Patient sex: M
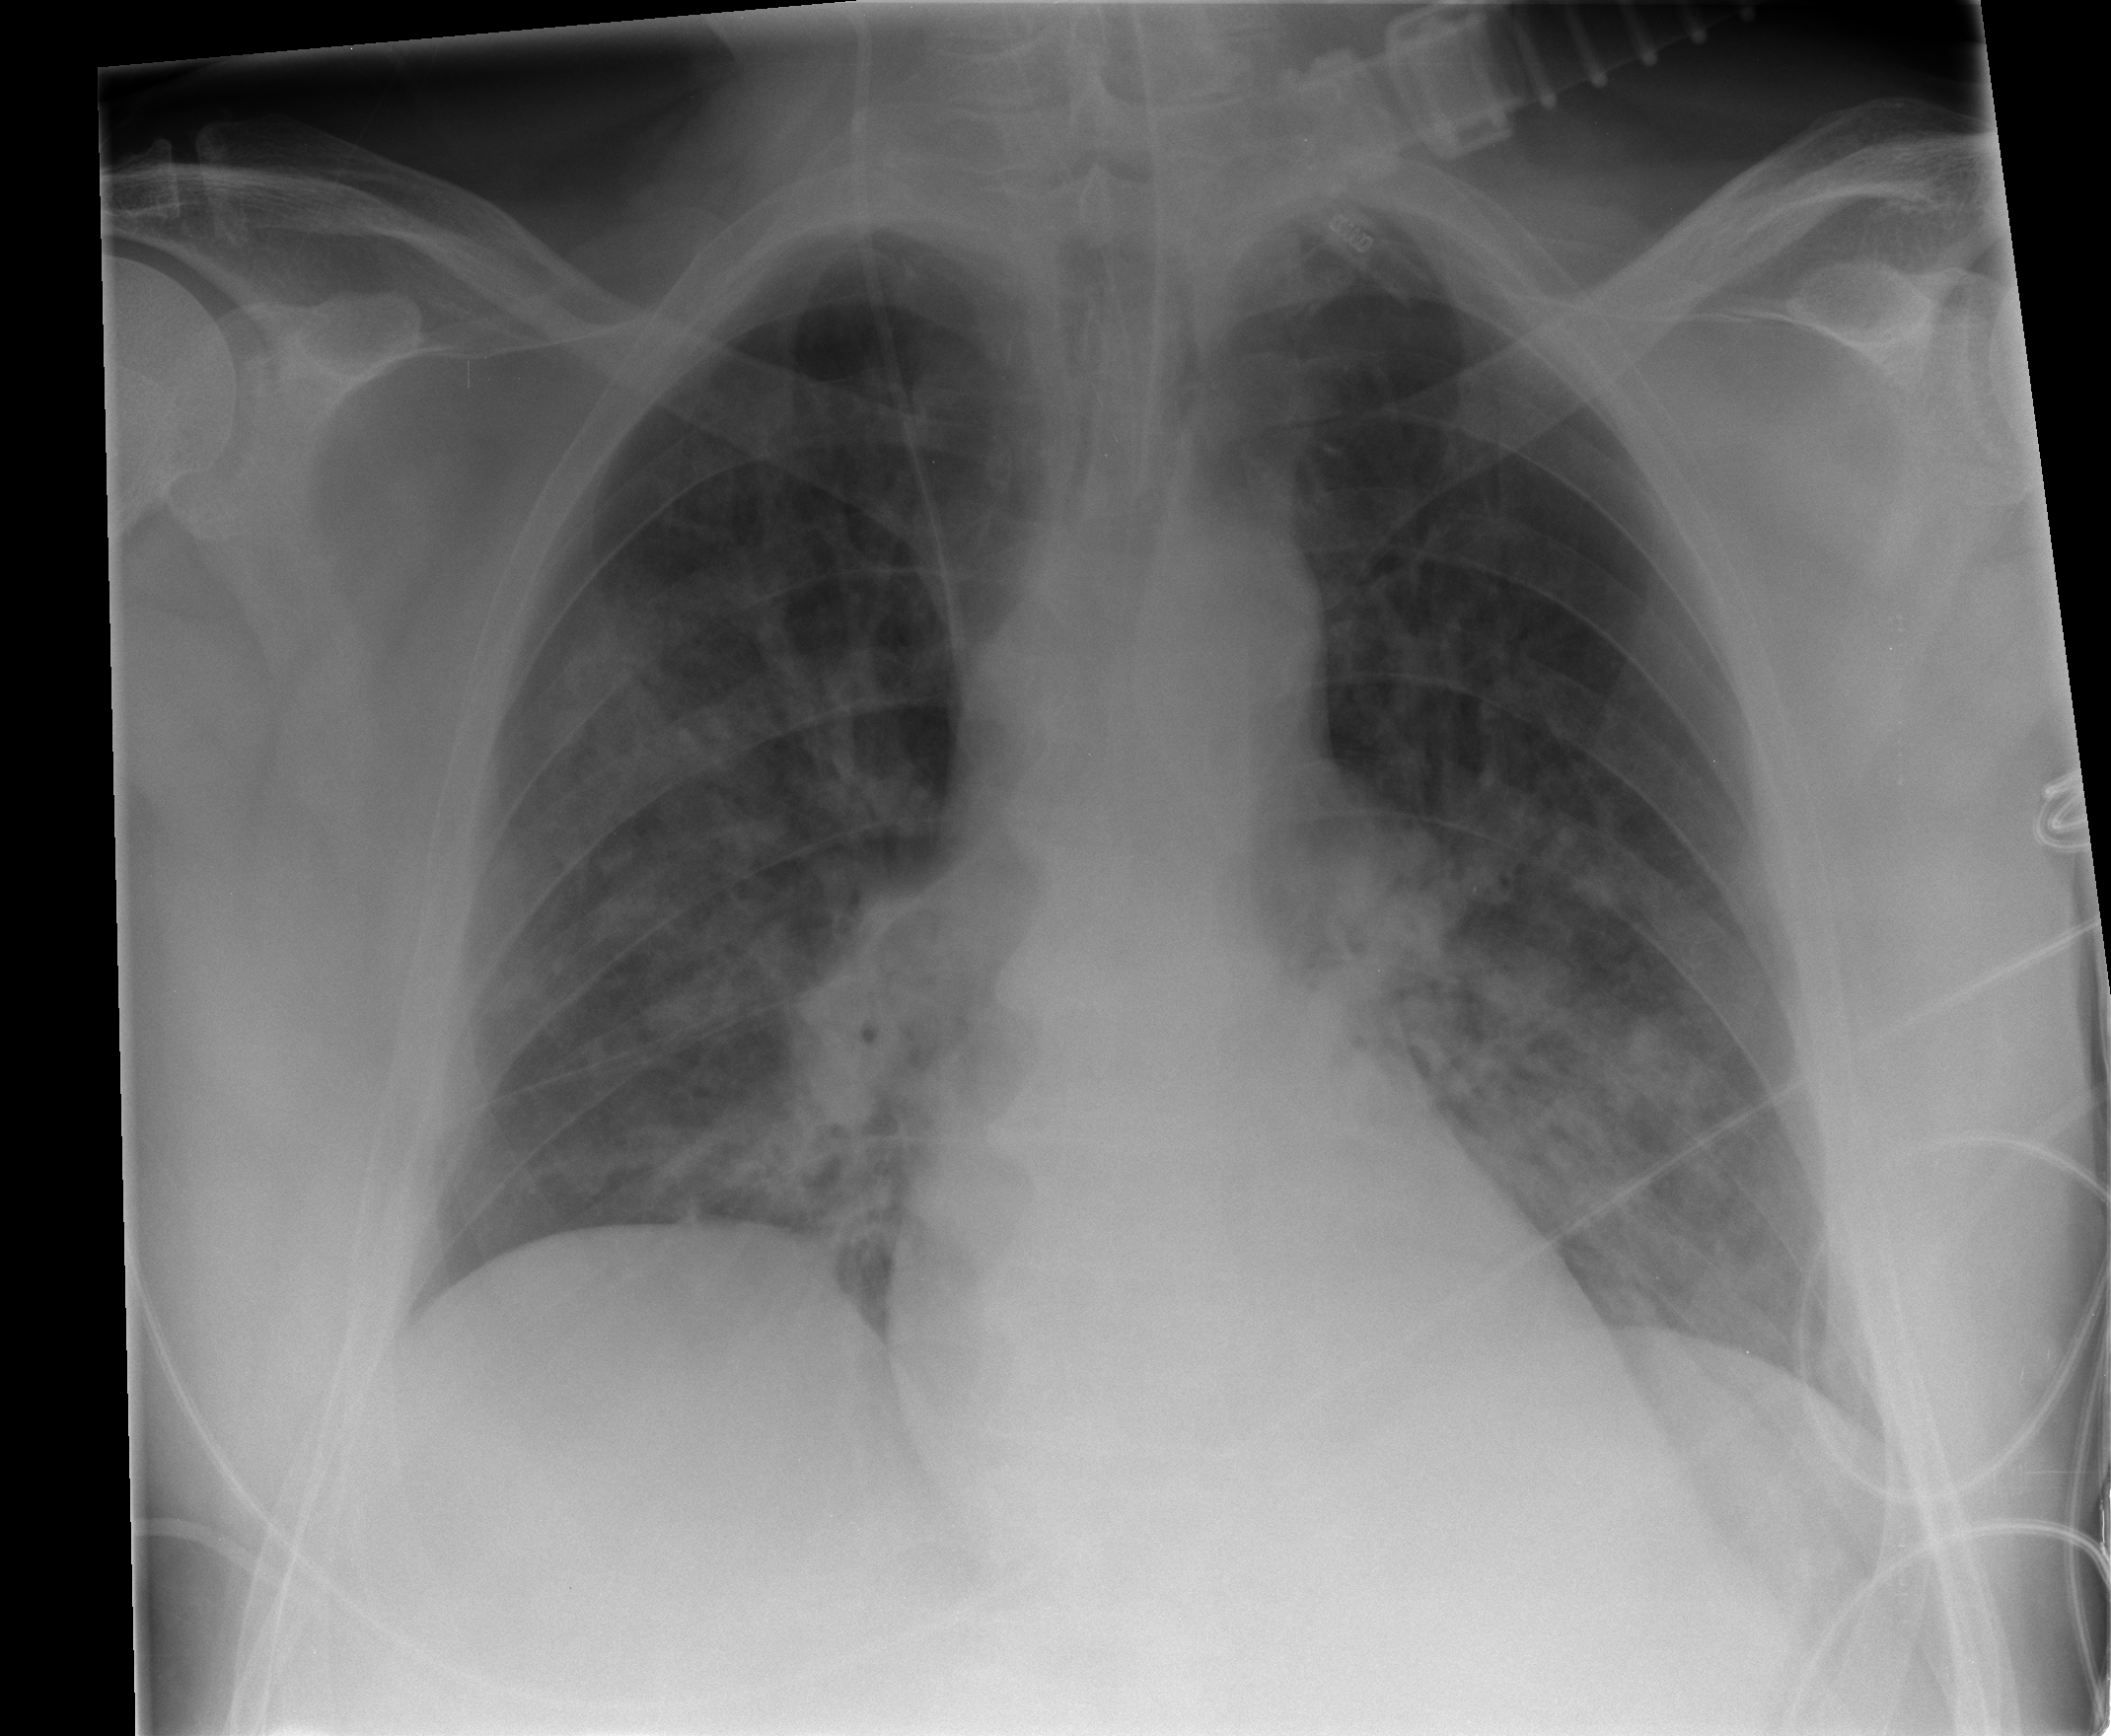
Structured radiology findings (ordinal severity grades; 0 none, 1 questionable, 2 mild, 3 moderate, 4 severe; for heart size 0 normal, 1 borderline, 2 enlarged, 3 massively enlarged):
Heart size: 1
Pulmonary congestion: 2
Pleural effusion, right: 0
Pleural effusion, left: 0
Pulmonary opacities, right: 3
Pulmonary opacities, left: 3
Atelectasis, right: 1
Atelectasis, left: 1